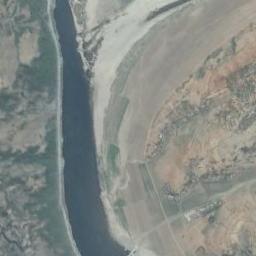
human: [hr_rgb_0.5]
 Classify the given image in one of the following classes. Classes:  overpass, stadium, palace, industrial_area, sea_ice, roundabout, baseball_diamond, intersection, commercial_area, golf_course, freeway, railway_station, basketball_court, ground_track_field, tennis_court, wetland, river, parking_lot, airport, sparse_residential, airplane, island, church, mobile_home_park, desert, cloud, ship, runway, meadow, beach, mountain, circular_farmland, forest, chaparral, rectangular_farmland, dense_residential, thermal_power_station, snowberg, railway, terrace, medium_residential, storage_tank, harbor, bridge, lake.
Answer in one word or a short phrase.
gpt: river